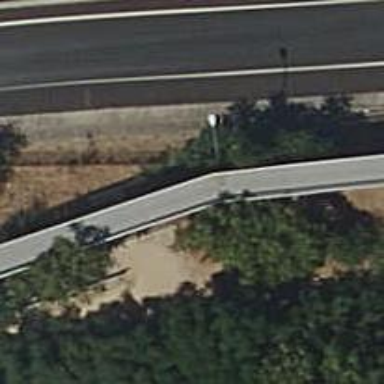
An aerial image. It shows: Footway bridge with concrete surface.